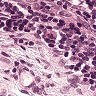
Metastatic tissue present: no